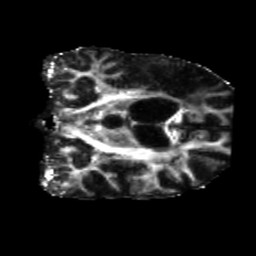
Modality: FA
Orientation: coronal
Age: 71
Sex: male
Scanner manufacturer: siemens
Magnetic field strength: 3 T
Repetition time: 5.25 s
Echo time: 0.08 s